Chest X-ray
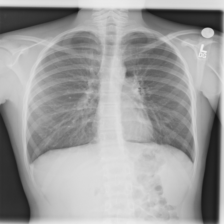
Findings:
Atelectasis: negative
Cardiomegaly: negative
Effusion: negative
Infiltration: negative
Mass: negative
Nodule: negative
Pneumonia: negative
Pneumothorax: negative
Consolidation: negative
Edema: negative
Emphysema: negative
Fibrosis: negative
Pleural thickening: negative
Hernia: negative